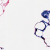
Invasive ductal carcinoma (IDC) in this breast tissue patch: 0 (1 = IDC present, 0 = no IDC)